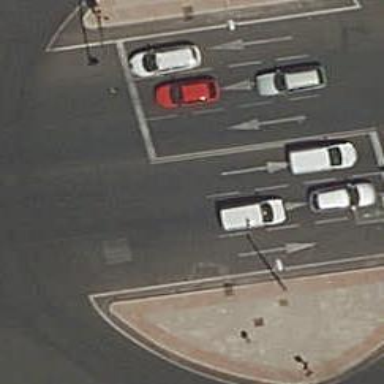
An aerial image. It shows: Road with traffic signals.